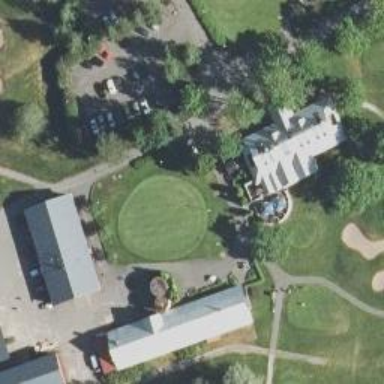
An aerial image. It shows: Path for golf carts.